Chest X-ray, AP view. Patient: 76 years old, sex F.
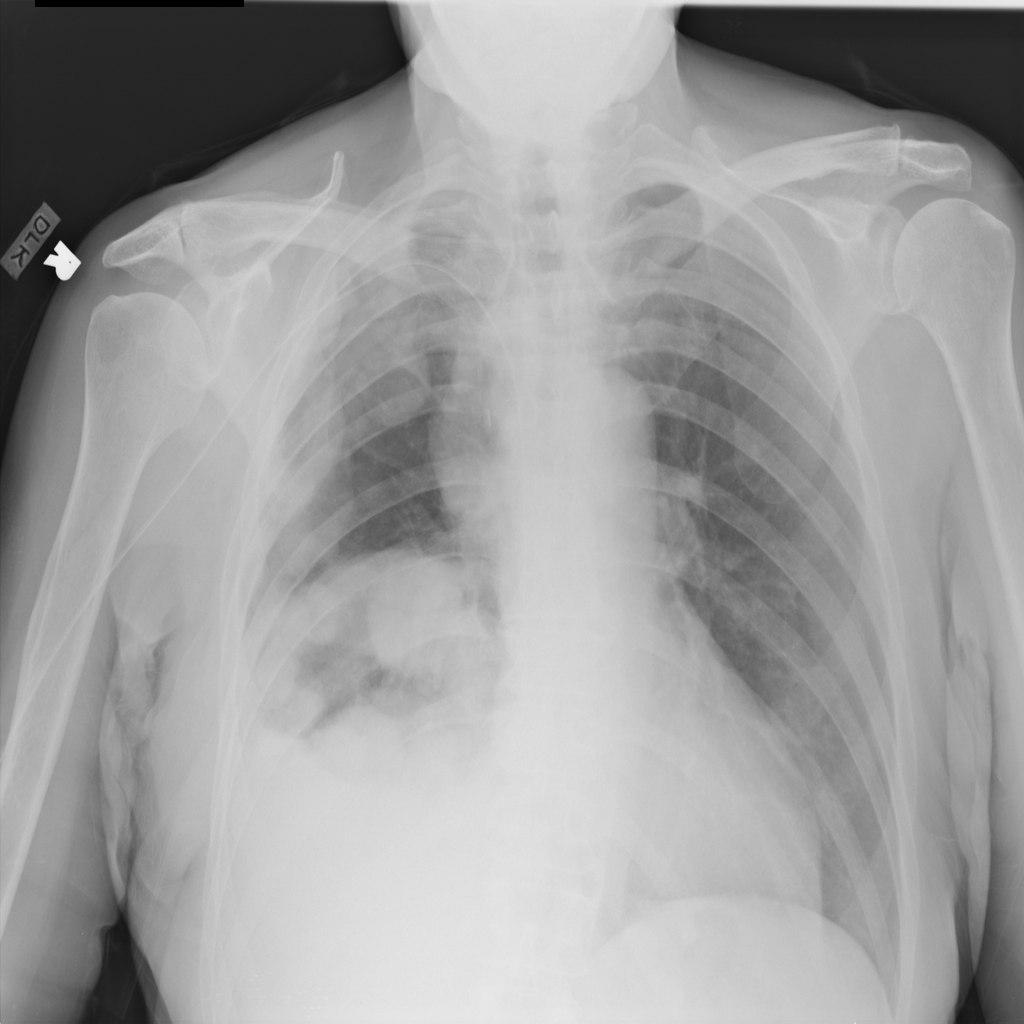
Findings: Mass